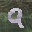
Label: 9